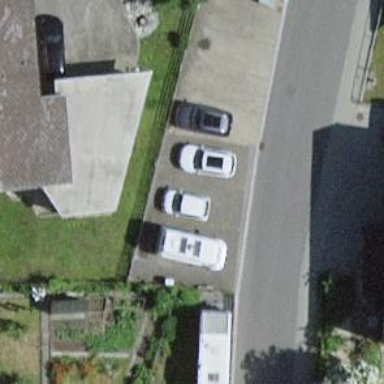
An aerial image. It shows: Street side parking area.